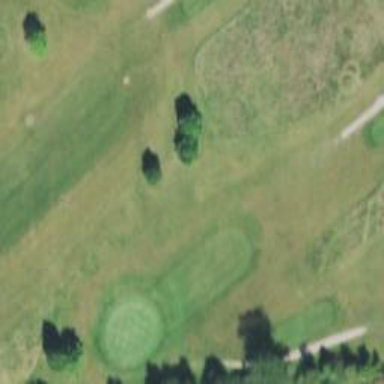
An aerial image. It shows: View of golf hole.